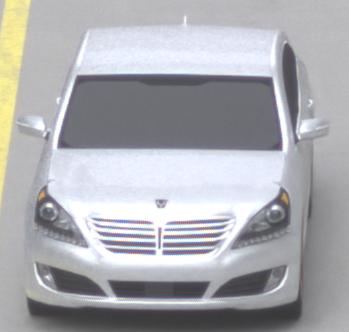
Make: Hyundai
Model: Equus
Detailed model: Gen. 2 VI
Model produced from: 2009
Model produced until: 2016
Doors: 4
Color: white
Road condition: dry road
Daytime: midday
Contrast: low contrast